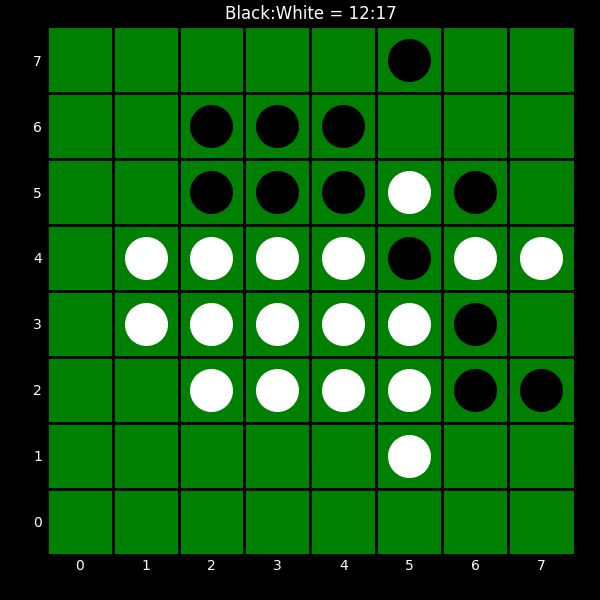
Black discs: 12
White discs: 17